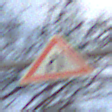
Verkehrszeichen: EinseitigVerengteFahrbahnLinks
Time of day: SunriseSunset
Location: Outdoor (Nature)
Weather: PartlyCloudy
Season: NotSpecified
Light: Natural